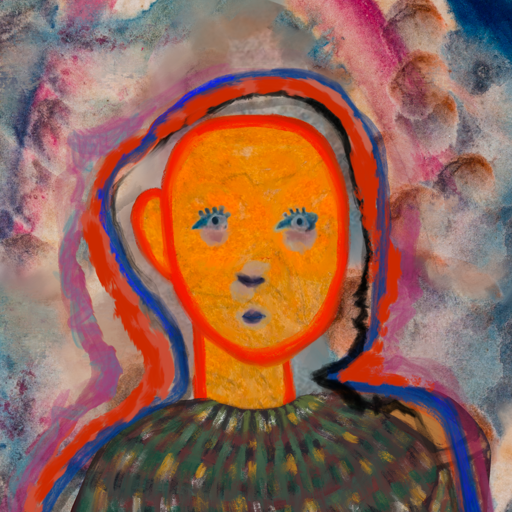
Background: Rupkatha, Head And Neck Front: Sisters, Face Front: Hill_Girl, Bust: After_Raid, Hair Front: Experience, Head Accessory: Blank, Second Necklace: Blank, Necklace: Blank, Baby: Blank